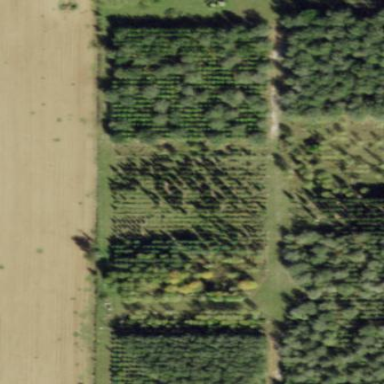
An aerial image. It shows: Plant nursery cultivating trees.